Question: When I put an object into a bundle so I can transfer it to another Activity, changing the value of the attribute IdEscritorio occurs.
In my LoginActivity IdEscritorio the value of = 1, when I get in my Main Activity is it with the value of 7.

'''
private void IniciarMainActivity(Usuario usuarioAutenticado)
{
//Iniciar Activity Main
Intent i = new Intent(LoginActivity.this, MainActivity.class);
Bundle b = new Bundle();
b.putParcelable("usuarioAutenticado", usuarioAutenticado);
Log.d(TAG, "IdEscritorio: " + String.valueOf(usuarioAutenticado.getIdEscritorio()));
i.putExtras(b);
startActivity(i);
}
'''
'''
@Override
protected void onCreate(Bundle savedInstanceState)
{
super.onCreate(savedInstanceState);
setContentView(R.layout.activity_main);
//Widgets
InicializeComponents();
//Listeners Events
Listeners();
//Recuperar os valores de usuario autenticado enviado da activity Login
_usuarioAutenticado = new Usuario();
Bundle bundle = getIntent().getExtras();
if(bundle != null)
_usuarioAutenticado = bundle.getParcelable("usuarioAutenticado");
Log.d(TAG, "IdEscritorio: " + String.valueOf(_usuarioAutenticado.getIdEscritorio()));
}
'''
'''
public class Usuario implements Parcelable {
private int Id;
private int IdEscritorio;
private String Nome;
private String Login;
private String Senha;
/**
* Construtores
*/
public Usuario()
{
super();
}
public Usuario(Parcel parcel)
{
this();
this.Id = parcel.readInt();
this.IdEscritorio = parcel.readInt();
this.Nome = parcel.readString();
this.Login = parcel.readString();
this.Senha = parcel.readString();
}
/**
* Propriedades
*/
public void setId(int id) {
Id = id;
}
public int getId() {
return Id;
}
public int getIdEscritorio() {
return IdEscritorio;
}
public void setIdEscritorio(int idEscritorio) {
IdEscritorio = idEscritorio;
}
public String getNome() {
return Nome;
}
public void setNome(String nome) {
Nome = nome;
}
public String getLogin() {
return Login;
}
public void setLogin(String login) {
Login = login;
}
public String getSenha() {
return Senha;
}
public void setSenha(String senha) {
Senha = senha;
}
@Override
public int describeContents() {
return 0;
}
@Override
public void writeToParcel(Parcel out, int flags)
{
out.writeInt(getId());
out.writeString(getNome());
}
public static final Parcelable.Creator<Usuario> CREATOR = new Parcelable.Creator<Usuario>(){
@Override
public Usuario createFromParcel(Parcel in){
return new Usuario(in);
}
@Override
public Usuario[] newArray(int size) {
return new Usuario[size];
}
};
}
'''
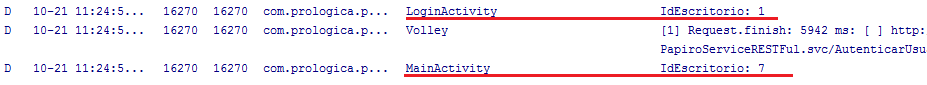
Answer: The problem is with your 'Parcelable' class. In your 'writeToParcel' class, you are writing only Id and Nome to the Parcel.
'''
@Override
public void writeToParcel(Parcel out, int flags)
{
out.writeInt(getId());
out.writeString(getNome());
}
'''
However, you are reading all 5 fields when creating the object in 'Usuario(Parcel parcel)'.
For this to work correctly, change your 'writeToParcel' method to:
'''
public void writeToParcel(Parcel out, int flags)
{
out.writeInt(getId());
out.writeInt(getIdEscritorio());
out.writeString(getNome());
out.writeString(getLogin());
out.writeString(getSenha());
}
'''